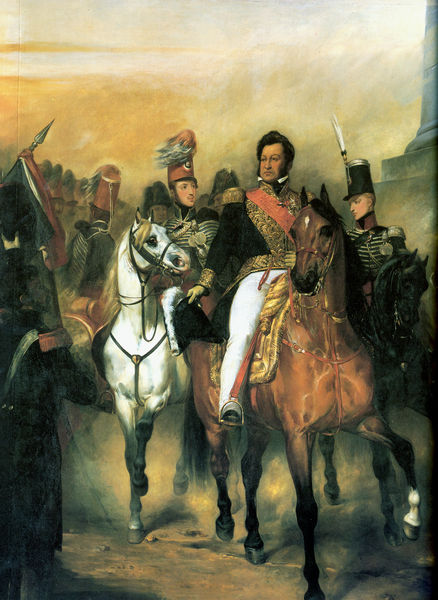
Titel: Le Duc d'Orleans recoit a la Barrière du Trône le 1er Regiment de Hussards Commande par le Duc de Chartres. 4 Aout 1830, Der Duc d'Orléans begrüßt seinen Sohn an der Barrière du Trône
Künstler: Ary Scheffer
Standort: Versailles
Institution: Musée National du Château de Versailles et de Trianon
Schlagwörter: dunkel, feder, gemälde, gruppe, himmel, kampf, kämpfer, mann, schatten, weiß, wolken, gelb, landschaft, menschen, sand, stadt, braun, frankreich, hut, hüte, licht, marmor, männer, orange, schwarz, strasse, säule, gebäude, rot, wolke, herren, anzug, hose, kappen, mütze, architektur, band, federn, historie, kragen, sockel, spitze, stehen, stein, tod, niederlande, portrait, erde, horizont, häuser, morgen, natur, boden, gold, realismus, adel, klassizismus, front, pferd, pferde, reiter, beine, federbusch, huf, hufe, mähne, reiten, reiterbild, sattel, schärpe, steigbügel, zaumzeug, zügel, kopfbedeckung, fahnen, stab, fahne, flagge, trikolore, berge, zug, farbe, hof, französisch, krieg, schlacht, vernet, historienbild, könig, lanze, soldaten, glanz, bruan, münchen, militär, revolution, schwert, schwerter, uniform, uniformen, waffen, soldat, staub, epauletten, napoleon, abzeichen, degen, helm, offizier, orden, scherpe, schulterklappen, herrscher, schritt, ritter, armee, feldzug, fürst, heer, marsch, rüstung, schimmel, sieg, fleck, triumph, helme, fuchs, kavallerie, ross, nüstern, krieger, general, herzog, prinz, repräsentation, ehre, brauner, zaum, feldherr, artillerie, adelig, macht, speer, speere, rappen, parade, rösser, schemen, klassik, gruß, wachen, louis philippe, preußen, araber, kompanie, offiziere, galopp, federhelm, klassizistisch, historisch, satteldecke, restauration, bajonett, tschako, einmarsch, einzug, alexander, bajonette, truppen, hintergrung, strase, wirbeln, historenbild, däule, marschall, brustband, brigade, herrscherikonographie, himmmek, hütehur, kampr, niederlöande, reiterporträt, rrösser, shclacht, staub wind pike rappe triumph, weißes pferd, ferd, einzug in stadt, stolzer blick, braues perd, soldaten im hintergrund, müthe